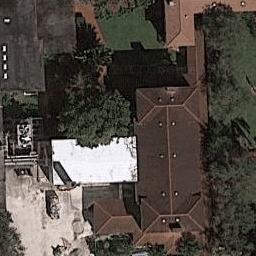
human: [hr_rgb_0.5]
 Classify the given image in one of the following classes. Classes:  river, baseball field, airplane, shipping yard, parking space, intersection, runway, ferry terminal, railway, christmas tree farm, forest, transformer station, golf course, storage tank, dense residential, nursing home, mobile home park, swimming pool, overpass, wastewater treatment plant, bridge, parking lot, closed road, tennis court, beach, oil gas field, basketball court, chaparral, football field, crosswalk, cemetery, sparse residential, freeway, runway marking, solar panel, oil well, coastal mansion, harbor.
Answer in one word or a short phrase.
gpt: coastal mansion